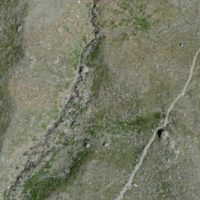
EUNIS habitat code: 48
Species observed at this site:
Capra ibex